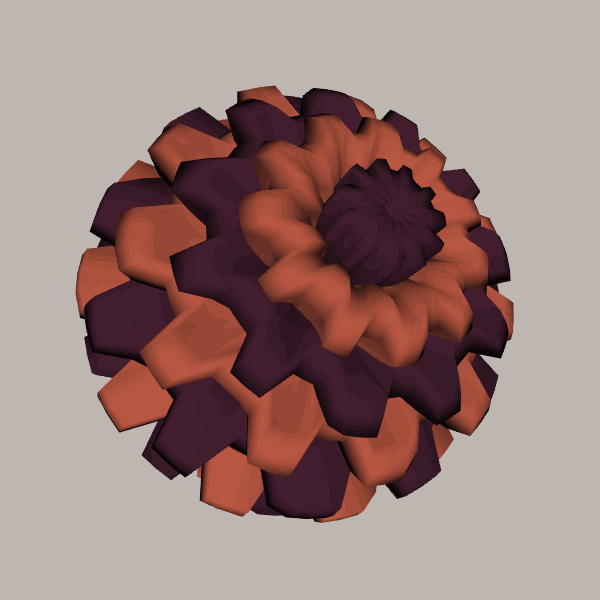
Background: light